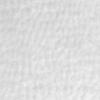
Label: no_change